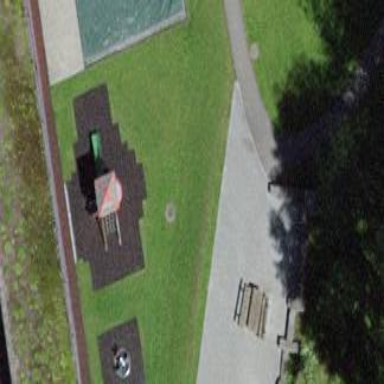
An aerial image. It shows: Playground with playful theme.